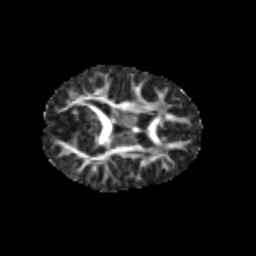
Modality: FA
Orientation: axial
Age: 5
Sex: female
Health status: healthy